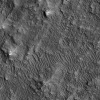
Atmospheric dust classification: not_dusty